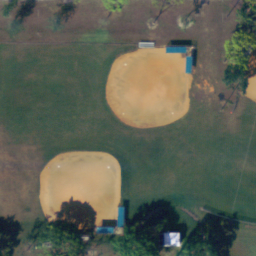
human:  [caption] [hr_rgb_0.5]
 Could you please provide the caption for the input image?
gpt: There are two baseball diamonds.

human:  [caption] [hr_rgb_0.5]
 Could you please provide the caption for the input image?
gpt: There are two baseball diamonds surrounded by a tree.

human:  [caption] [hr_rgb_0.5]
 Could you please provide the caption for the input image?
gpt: There are two baseball diamonds.

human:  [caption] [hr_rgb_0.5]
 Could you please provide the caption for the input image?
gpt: There are two baseball diamonds surrounded by plants.

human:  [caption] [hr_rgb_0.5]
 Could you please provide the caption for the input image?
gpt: Two old small baseball diamonds surrounded by plants .